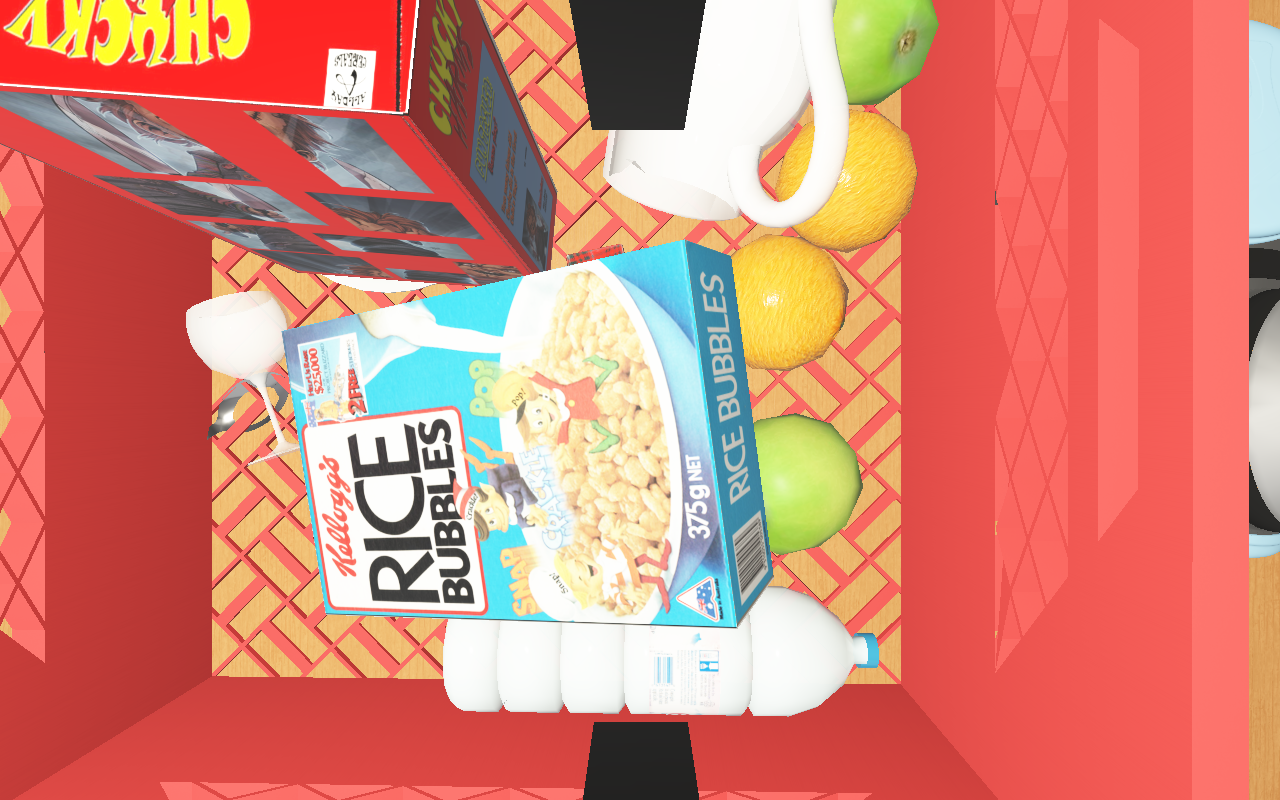
Objects in the scene:
carafe
water bottle
apple
apple
orange
orange
glass
jam jar
cereal box
biscuit box